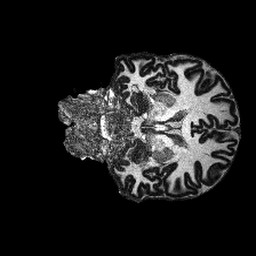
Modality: MP2RAGE
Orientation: coronal